Current action and preconditions to check: trajectory_clear

Your task: For each precondition in the list above, predict whether it will hold at this action.

Consider the current scene as observed from the mobile robot's camera, and analyze the predicted future states of all dynamic agents (e.g., people, animals, vehicles, or any moving entities) within the NEXT SECOND.

IMPORTANT: Only answer "very likely" if you are absolutely certain—based on strong, clear evidence—that a dynamic agent will violate the precondition in the predicted future state. Do NOT answer "very likely" for unlikely, ambiguous, or low-probability risks.

Ask yourself for each precondition: Is there a high probability, with clear and convincing evidence, that the predicted future states of any dynamic agent will interfere with the predicted future state of the currently executing action within the NEXT SECOND, causing that precondition to fail?

Assess the risk level based on these predictions. Use "likely" or "very likely" if motions create a clear risk of interference.

Use "neutral" or "improbable" if agents are nearby but their predicted paths are clearly diverging or non-conflicting.

Failure Risk Categories: "very improbable", "improbable", "neutral", "likely", "very likely"

Answer Format: Output ONLY the probability_of_failure value from these categories: "very improbable", "improbable", "neutral", "likely", "very likely"

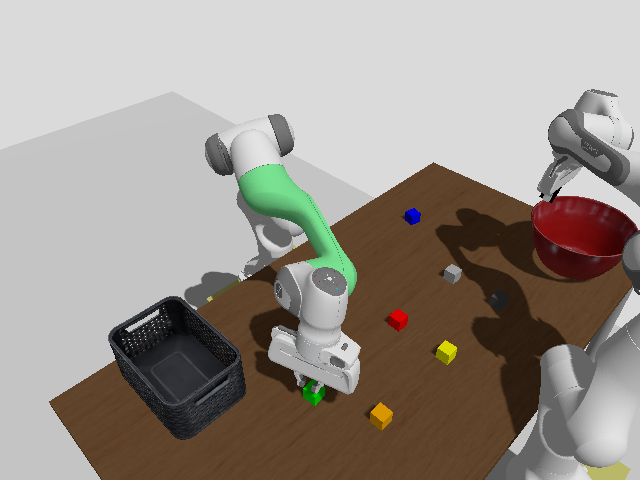

Answer: very improbable